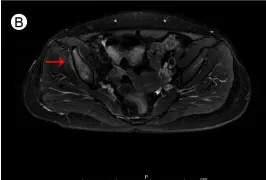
Bone scan images. Before radiotherapy in August 2020.
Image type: radiology (mri)